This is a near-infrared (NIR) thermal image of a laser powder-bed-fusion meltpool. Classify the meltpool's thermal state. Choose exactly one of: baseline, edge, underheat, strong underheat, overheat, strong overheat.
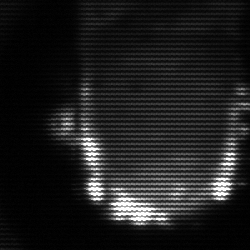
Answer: baseline